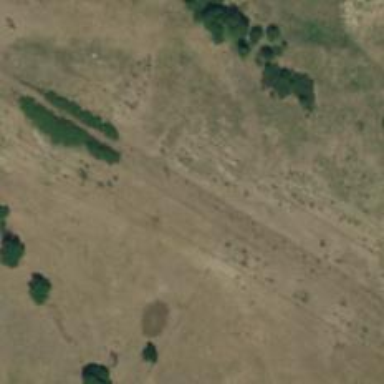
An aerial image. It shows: Disused railway.